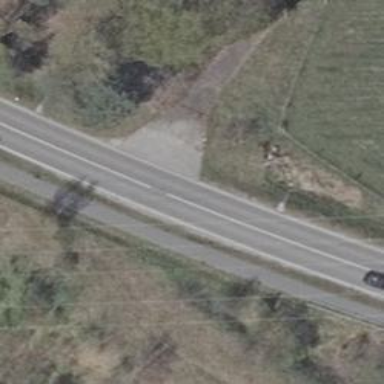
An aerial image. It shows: Secondary road with asphalt surface.